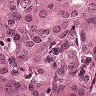
Metastatic tissue present: yes